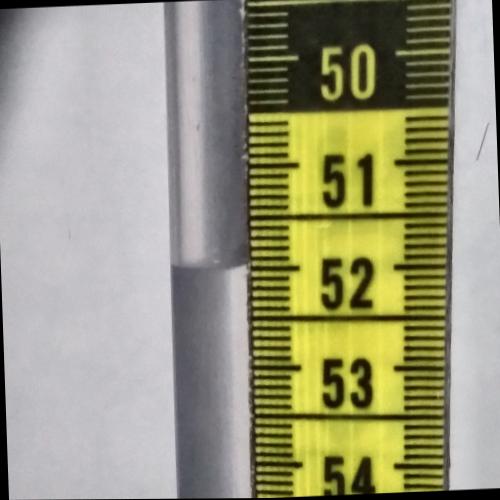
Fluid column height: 51.9 cm